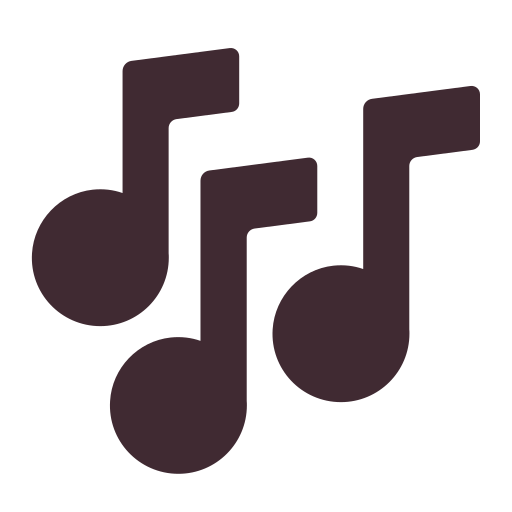
musical notes flat